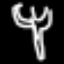
Label: fork